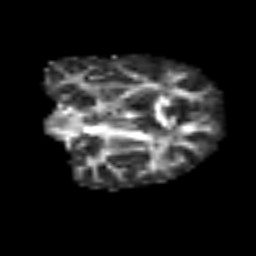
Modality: FA
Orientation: coronal
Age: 64
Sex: male
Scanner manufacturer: siemens
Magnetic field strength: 3 T
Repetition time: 3.2 s
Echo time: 0.081 s